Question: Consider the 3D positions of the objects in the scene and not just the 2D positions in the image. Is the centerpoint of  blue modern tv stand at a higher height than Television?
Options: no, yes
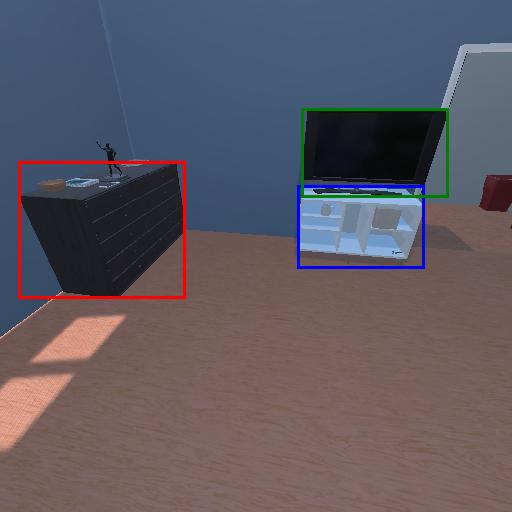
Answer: no